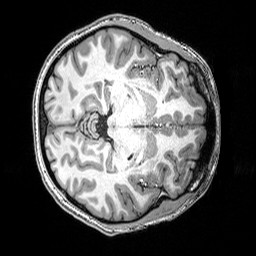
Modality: T1w
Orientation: axial
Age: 21
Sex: female